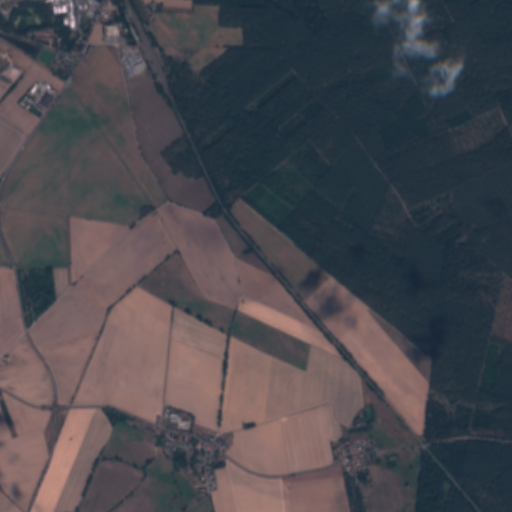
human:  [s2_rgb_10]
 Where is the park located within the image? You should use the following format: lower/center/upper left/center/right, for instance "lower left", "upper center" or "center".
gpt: The park is located in the lower right of the image.
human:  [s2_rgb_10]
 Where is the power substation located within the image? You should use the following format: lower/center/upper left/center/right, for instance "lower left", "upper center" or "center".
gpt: The power substation is located in the lower right of the image.
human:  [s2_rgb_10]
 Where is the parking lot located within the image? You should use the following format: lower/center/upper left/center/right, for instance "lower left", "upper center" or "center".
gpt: There is no parking lot in the image.